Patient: sex M, age 60
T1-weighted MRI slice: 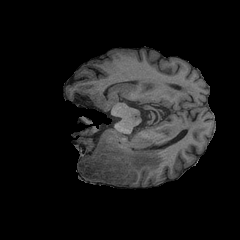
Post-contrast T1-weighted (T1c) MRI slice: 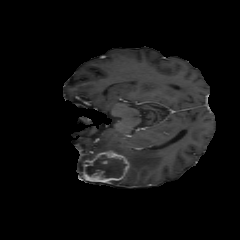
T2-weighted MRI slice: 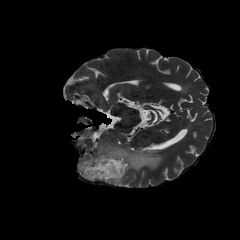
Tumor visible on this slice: yes
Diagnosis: Glioblastoma, IDH-wildtype
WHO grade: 4